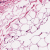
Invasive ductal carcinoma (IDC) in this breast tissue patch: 0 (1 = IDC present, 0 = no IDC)